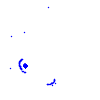
Particle: pion